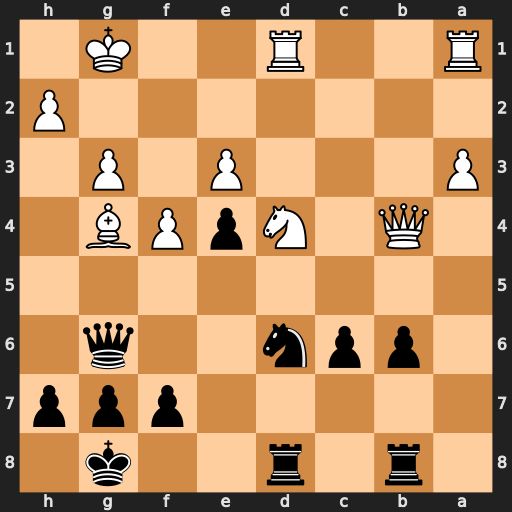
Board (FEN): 1r1r2k1/5ppp/1ppn2q1/8/1Q1NpPB1/P3P1P1/7P/R2R2K1
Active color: b
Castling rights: -
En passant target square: -
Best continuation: c5 Nc6 cxb4